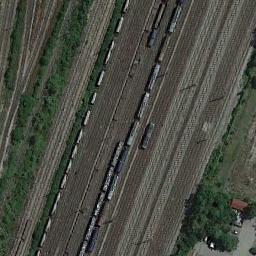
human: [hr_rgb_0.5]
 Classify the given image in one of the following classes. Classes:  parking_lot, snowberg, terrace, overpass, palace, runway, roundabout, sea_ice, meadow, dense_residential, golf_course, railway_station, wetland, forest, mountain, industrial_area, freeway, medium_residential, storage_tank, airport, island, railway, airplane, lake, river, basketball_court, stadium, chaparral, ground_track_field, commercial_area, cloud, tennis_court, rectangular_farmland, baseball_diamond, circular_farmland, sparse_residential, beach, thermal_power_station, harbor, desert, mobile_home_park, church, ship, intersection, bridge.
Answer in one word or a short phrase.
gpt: railway